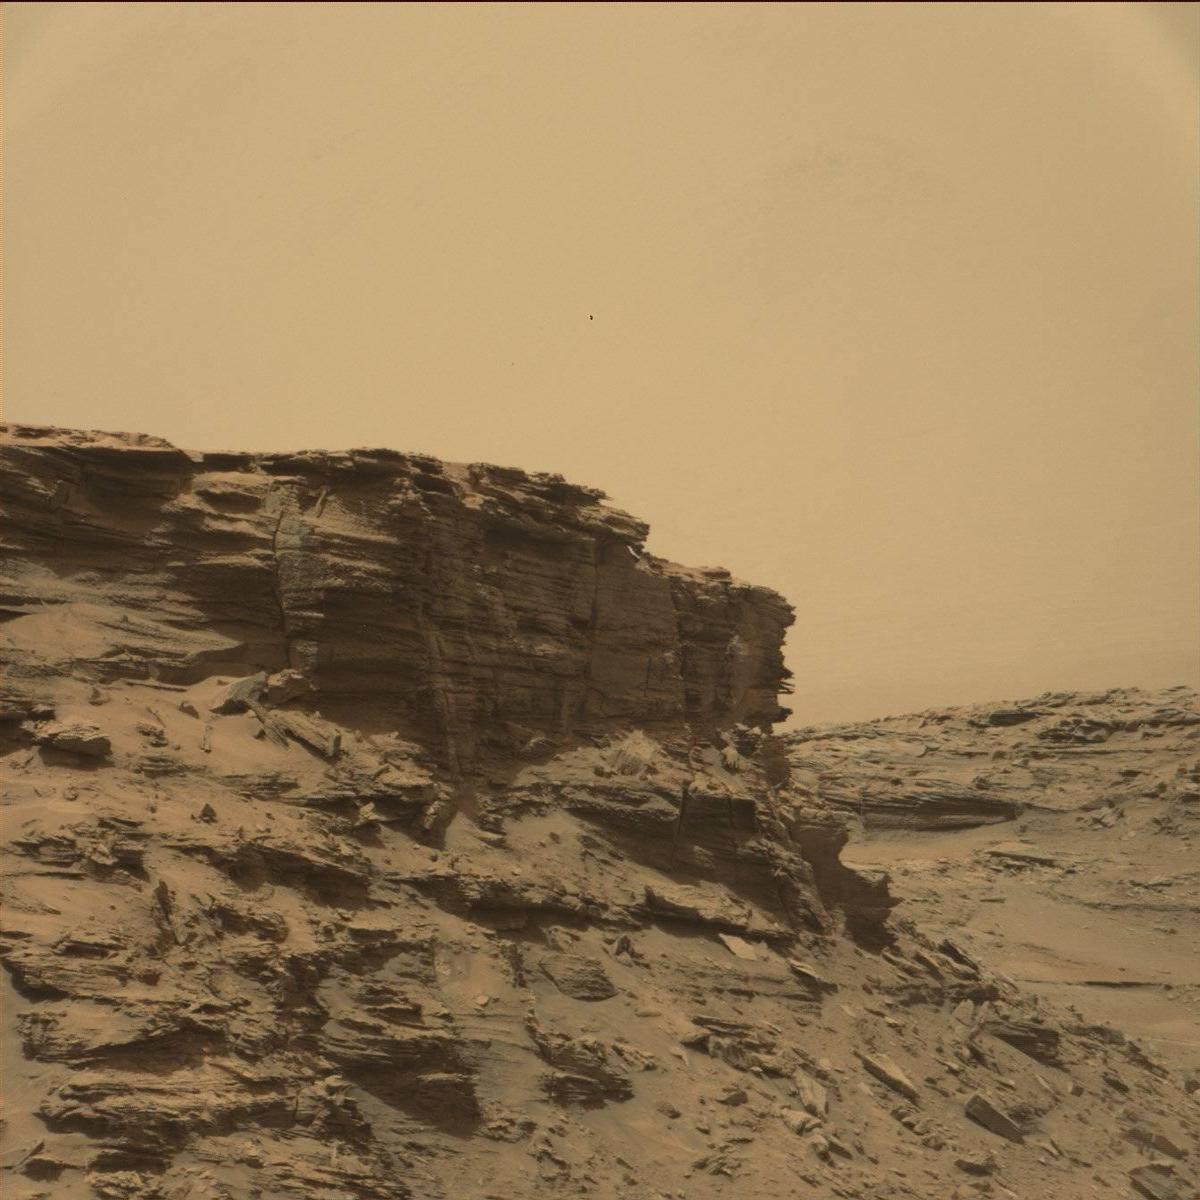
Terrain classes present: Bedrock, Sand / Soil, Sky